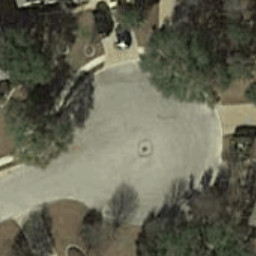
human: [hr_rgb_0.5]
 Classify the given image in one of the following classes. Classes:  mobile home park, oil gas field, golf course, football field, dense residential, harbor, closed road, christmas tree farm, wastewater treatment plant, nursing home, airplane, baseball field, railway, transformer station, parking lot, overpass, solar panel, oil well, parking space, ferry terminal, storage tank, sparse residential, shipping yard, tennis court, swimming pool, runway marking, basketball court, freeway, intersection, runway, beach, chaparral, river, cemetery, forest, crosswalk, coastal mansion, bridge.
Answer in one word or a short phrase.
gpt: closed road